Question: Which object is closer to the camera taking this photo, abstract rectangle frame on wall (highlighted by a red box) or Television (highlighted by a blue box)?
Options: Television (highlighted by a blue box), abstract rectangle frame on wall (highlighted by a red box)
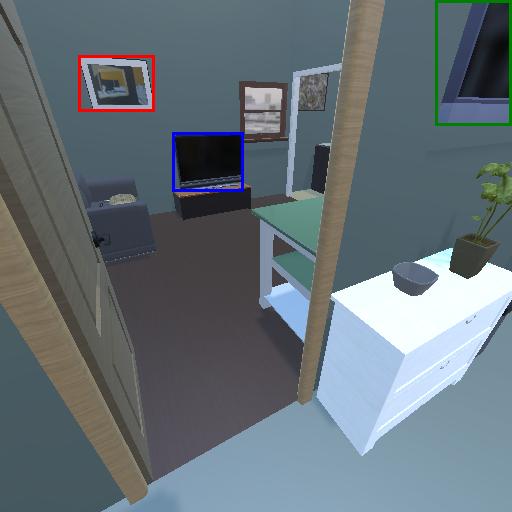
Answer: Television (highlighted by a blue box)